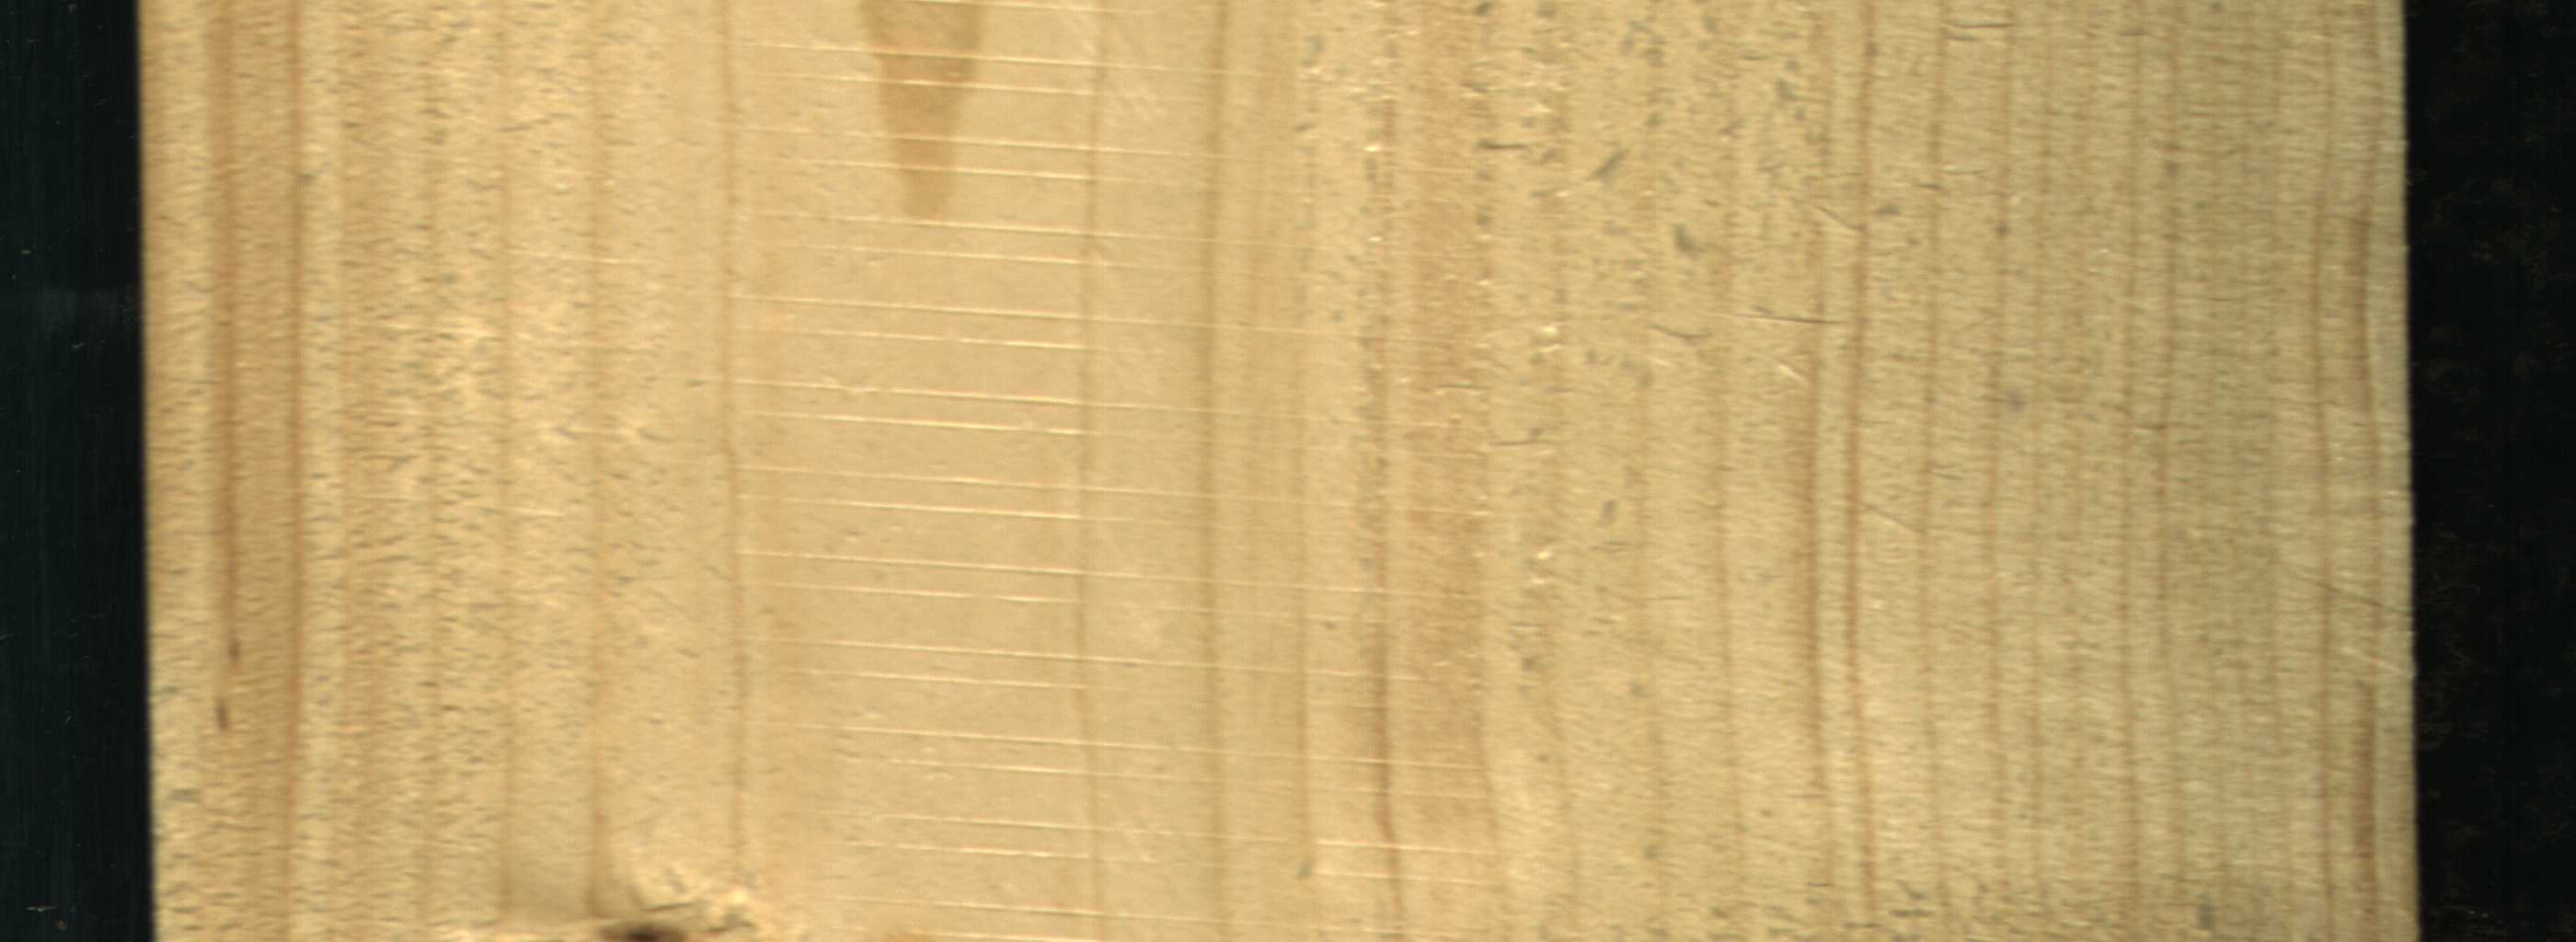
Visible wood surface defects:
Live_Knot